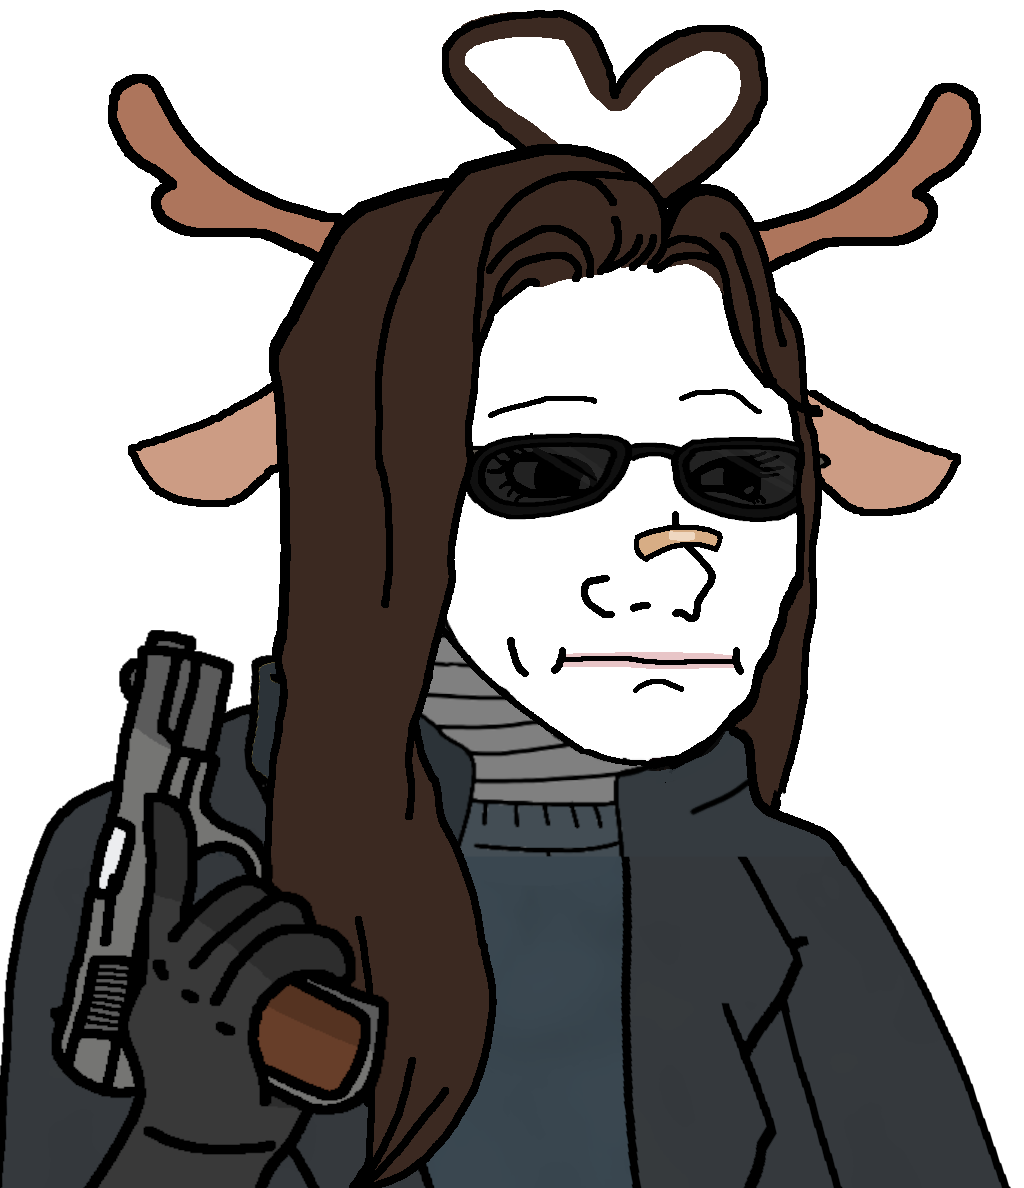
Label: 5_Trad_Wife